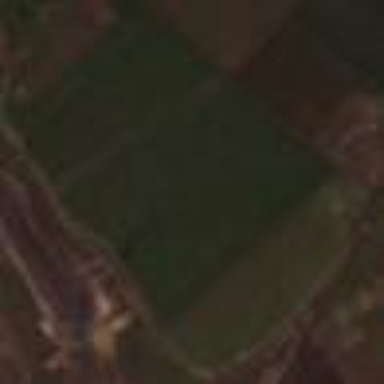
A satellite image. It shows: View of farmland.